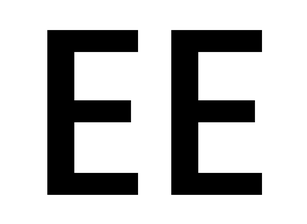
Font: Poppins-Medium